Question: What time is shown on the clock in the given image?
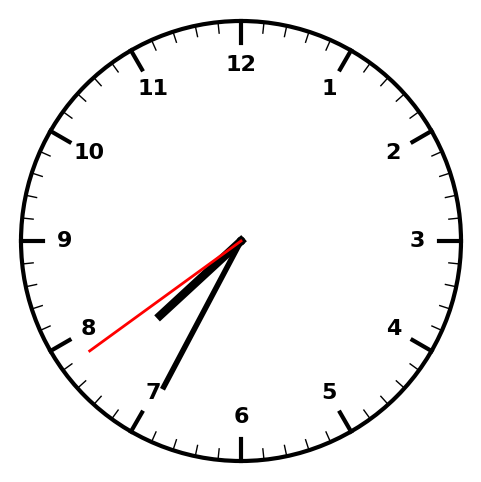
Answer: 07:34:39